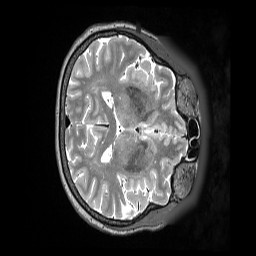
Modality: T2w
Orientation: axial
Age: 61
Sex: female